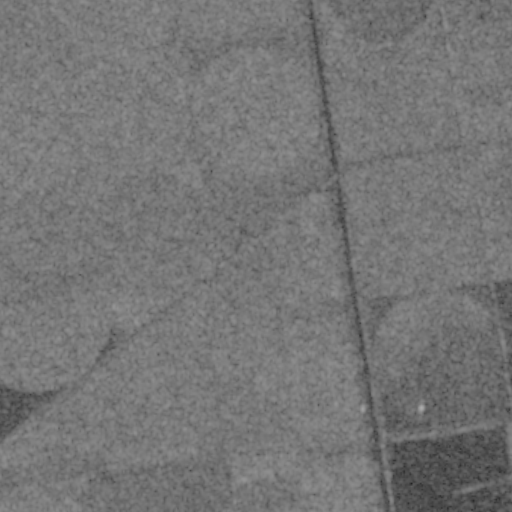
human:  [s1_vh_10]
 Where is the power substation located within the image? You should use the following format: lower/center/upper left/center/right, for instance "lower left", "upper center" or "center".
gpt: The power substation is located in the lower right of the image.
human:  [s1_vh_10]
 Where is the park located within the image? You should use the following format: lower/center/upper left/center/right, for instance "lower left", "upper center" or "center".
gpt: There is no park in the image.

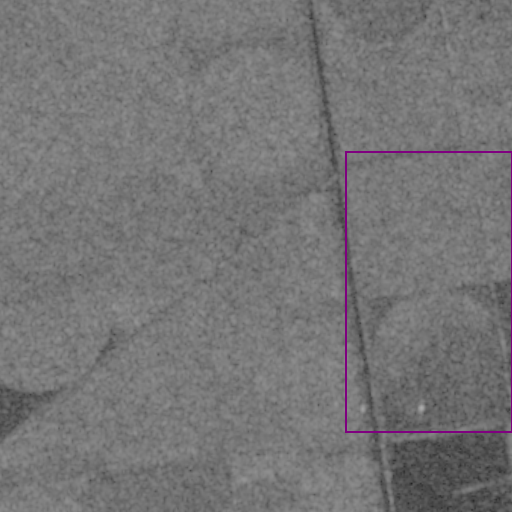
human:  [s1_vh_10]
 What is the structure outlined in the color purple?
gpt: The structure outlined in purple is a crop field.
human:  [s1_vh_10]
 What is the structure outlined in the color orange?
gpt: There is no orange outline.